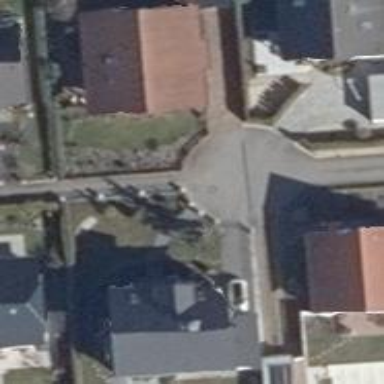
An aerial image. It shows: Living street.